Question: I'm making a function that gets new access token by refresh token,
'''
const getAccessToken = async refreshToken => {
try {
const accessTokenObj = await axios.post(
'https://login.microsoftonline.com/common/oauth2/token',
querystring.stringify({
refresh_token: refreshToken,
client_id: 'xxxxx',
client_secret: 'xxxxx',
grant_type: 'refresh_token',
resource: 'https://graph.microsoft.com',
prompt: 'admin_consent'
})
);
return accessTokenObj;
} catch (err) {
console.log(err);
}
};
'''
but when I run my code, I got this error:
'''
The user or administrator has not consented to use the application with ID 'xxxxx' named 'xxxxx'. Send an interactive authorization request for this user and resource.
'''
So I was following <URL> to grant admin consent by I couldn't find 'Grant Admin Consent' button in my application.

What I was missing? I'm using a personal account to create an application.
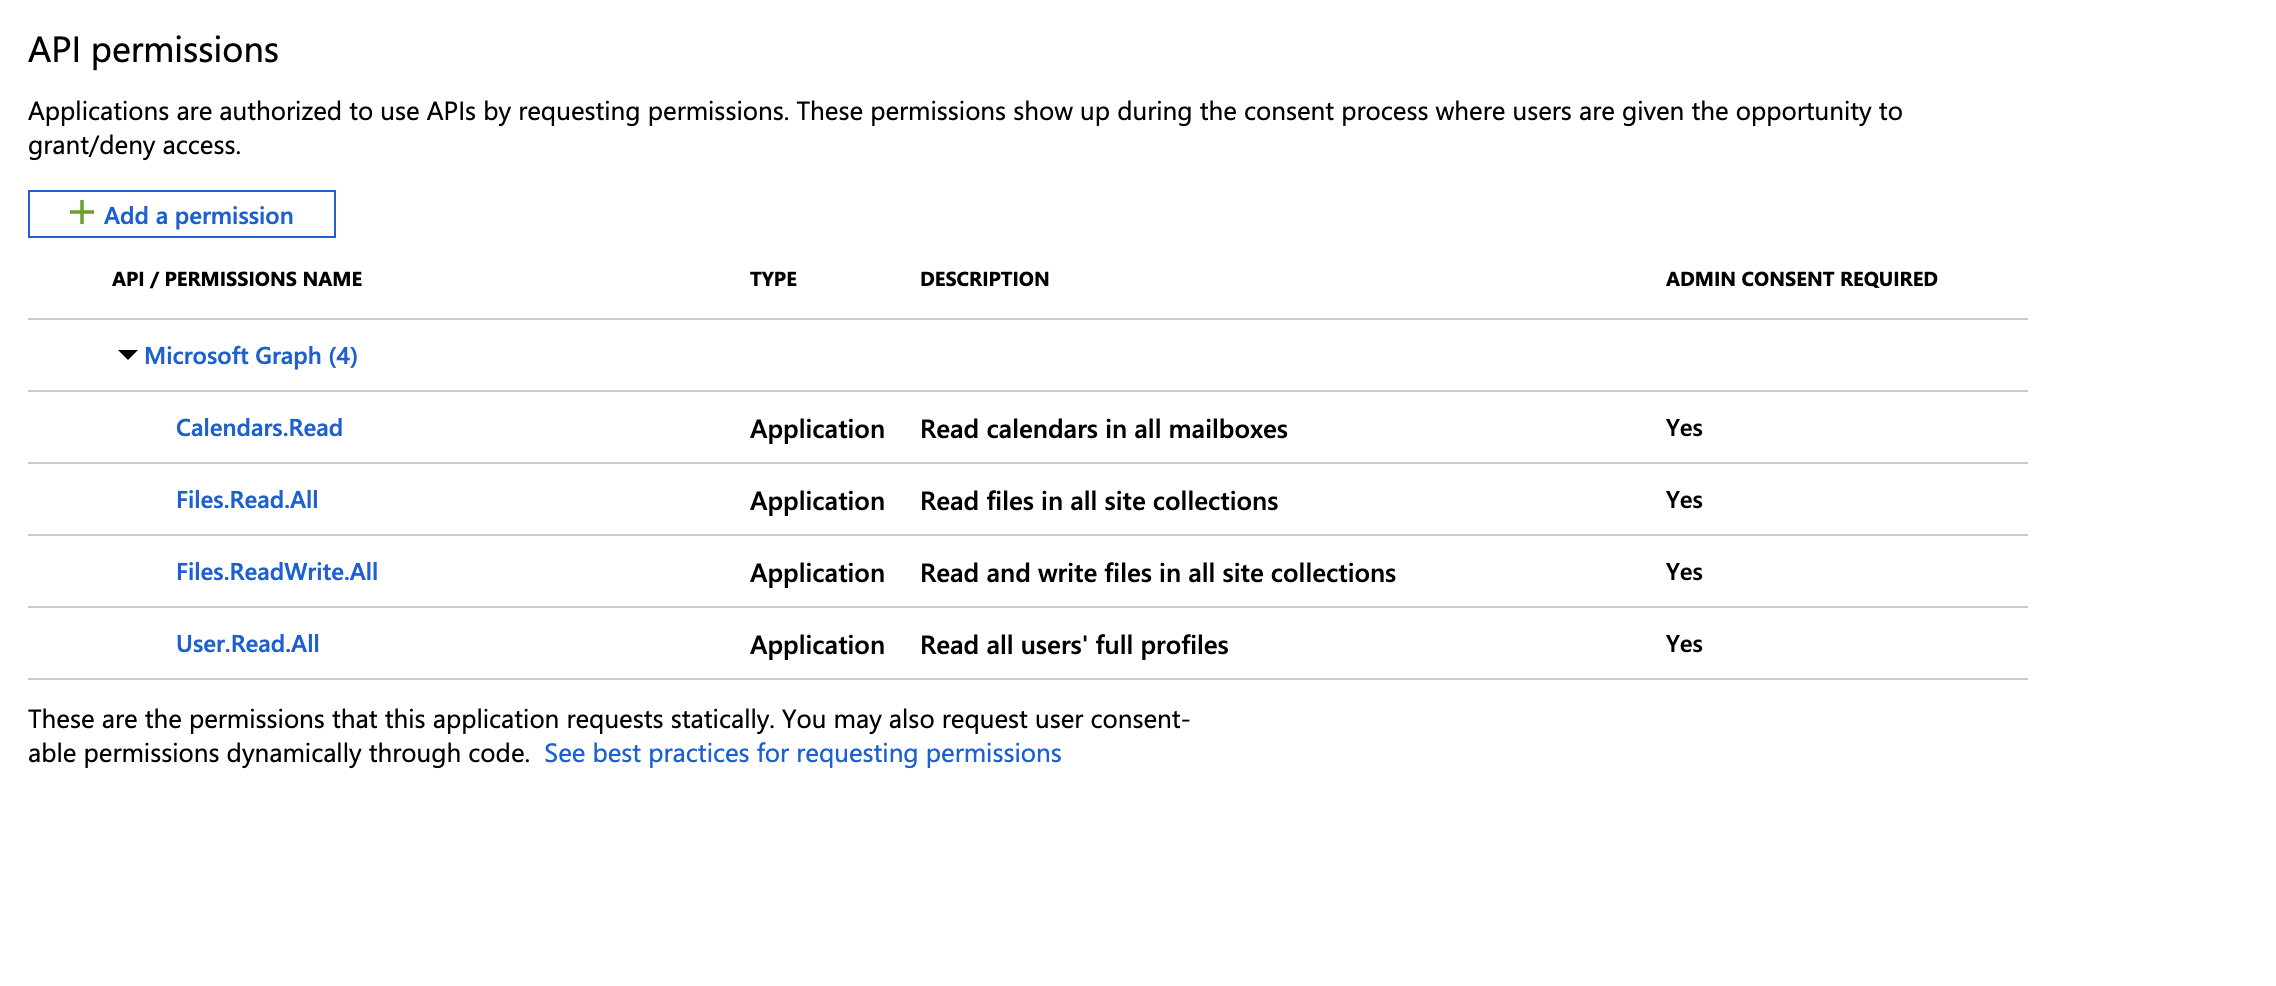
Answer: You could follow below steps:
<URL>
With personal account you cannot get 'Grant Consent' Option. you should have tenant account. After that you can add Personal account for that operation. Better you can try with 'dedicated permission'